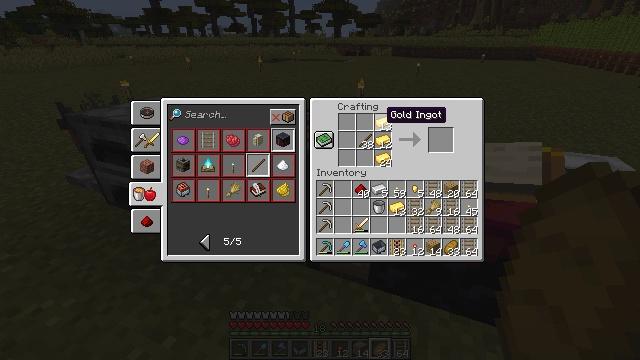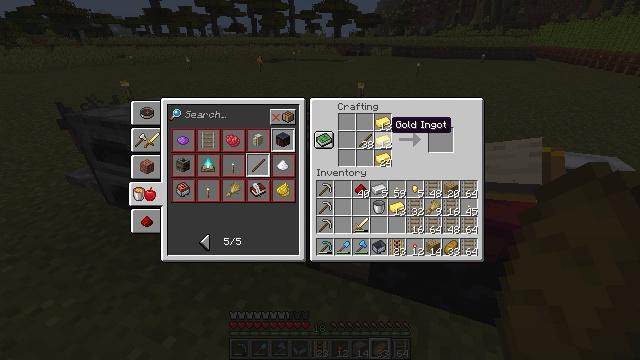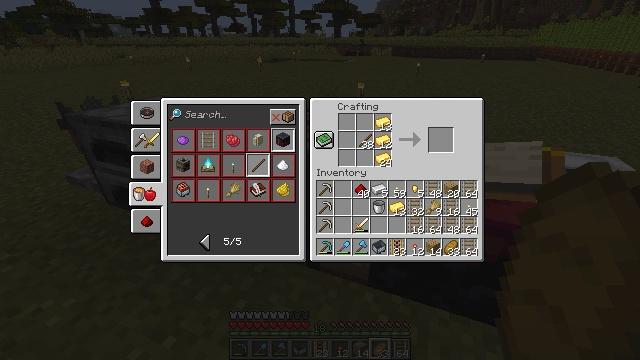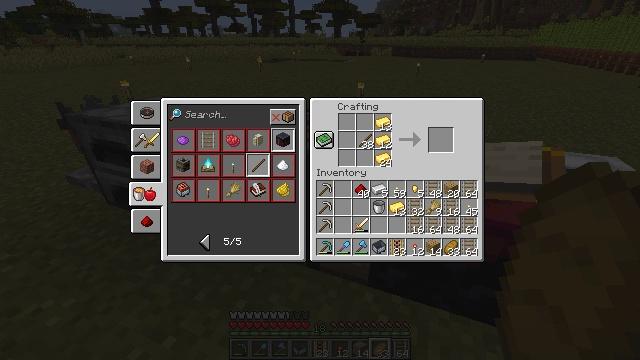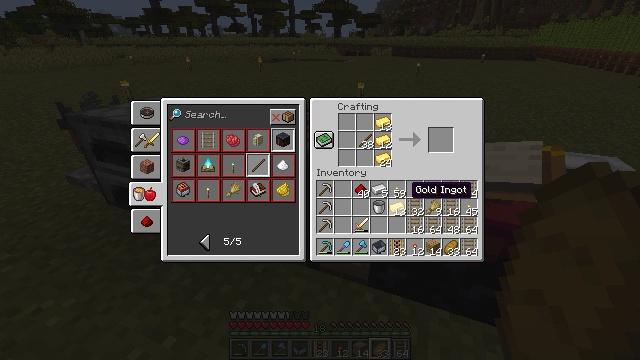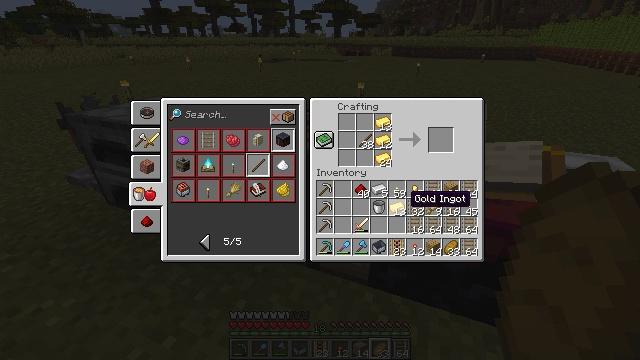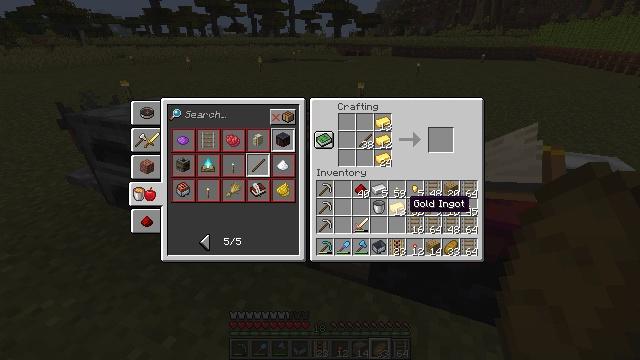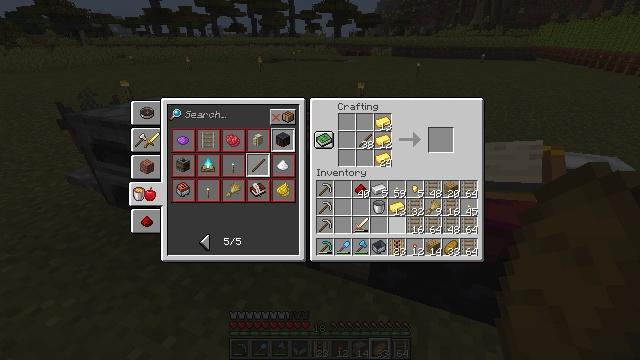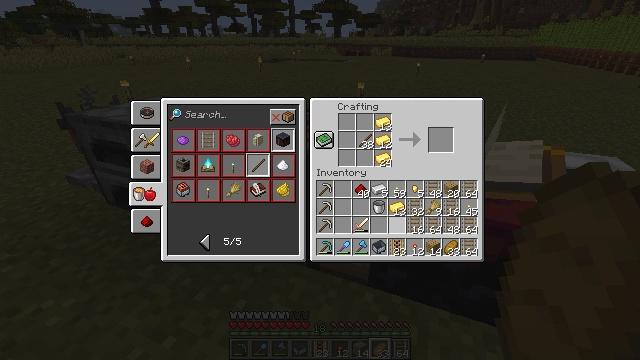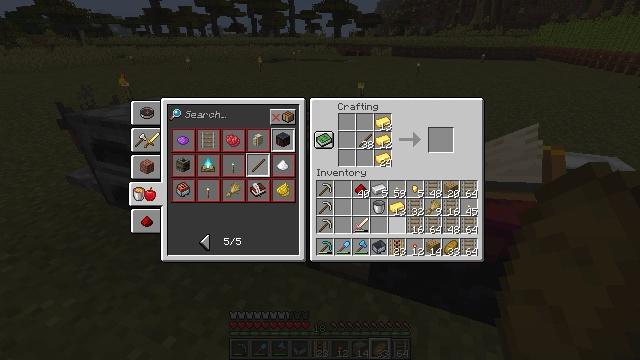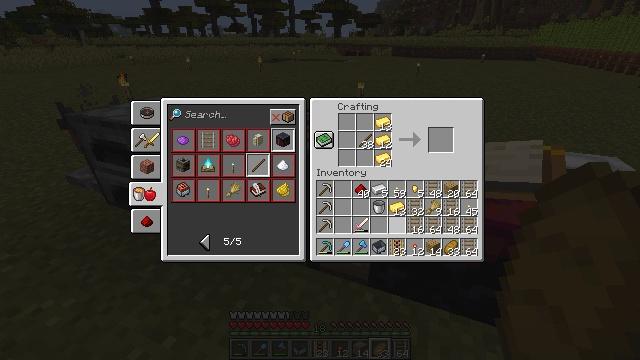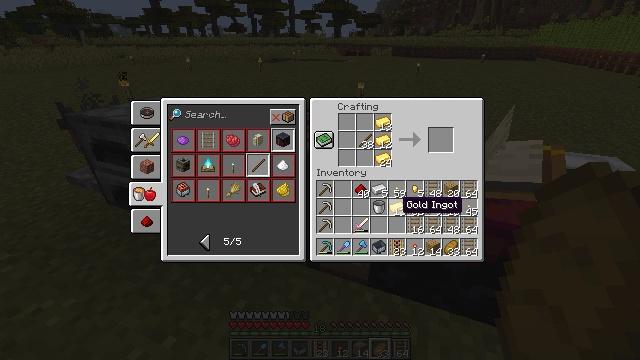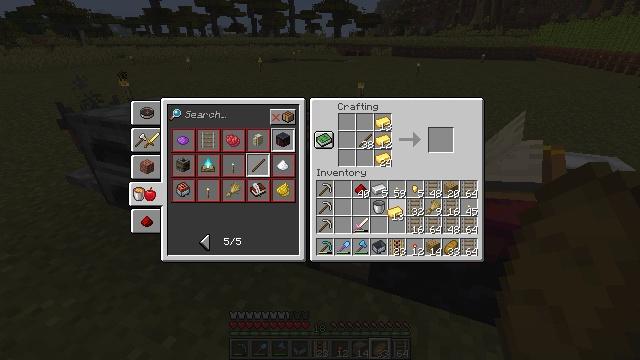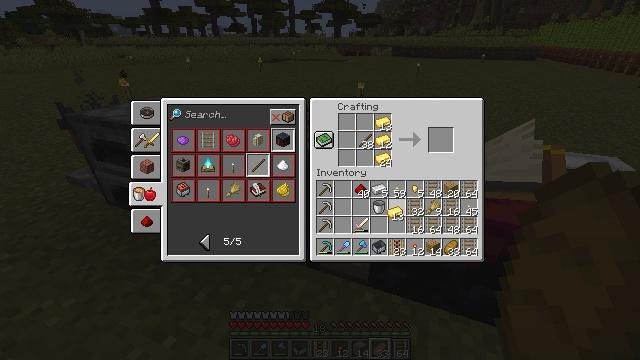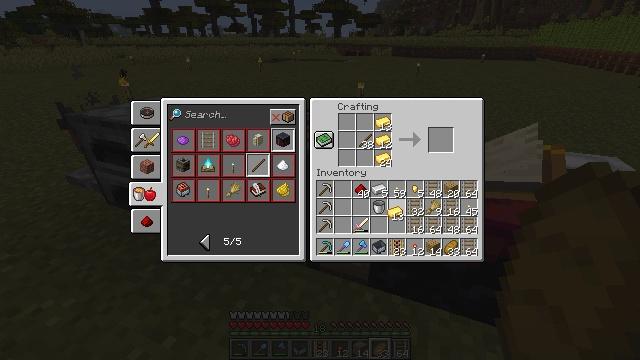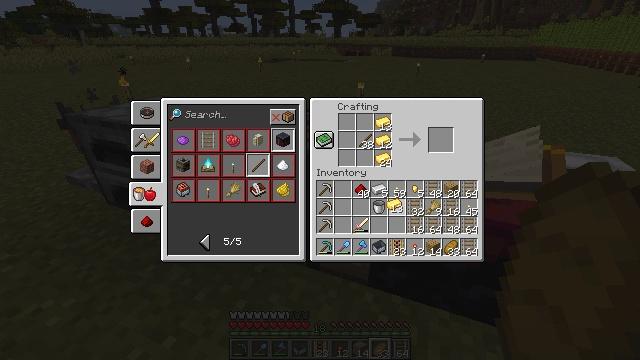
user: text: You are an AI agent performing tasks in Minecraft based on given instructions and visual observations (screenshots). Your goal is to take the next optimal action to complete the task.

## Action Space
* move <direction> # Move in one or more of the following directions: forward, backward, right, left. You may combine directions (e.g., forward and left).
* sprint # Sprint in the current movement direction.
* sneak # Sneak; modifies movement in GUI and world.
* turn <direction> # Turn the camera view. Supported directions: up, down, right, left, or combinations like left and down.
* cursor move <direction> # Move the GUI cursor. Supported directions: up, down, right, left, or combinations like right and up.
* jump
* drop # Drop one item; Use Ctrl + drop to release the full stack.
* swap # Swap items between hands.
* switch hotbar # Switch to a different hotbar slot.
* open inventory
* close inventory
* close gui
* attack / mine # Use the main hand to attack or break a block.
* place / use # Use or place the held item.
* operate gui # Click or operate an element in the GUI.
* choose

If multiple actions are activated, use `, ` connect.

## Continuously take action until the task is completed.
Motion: motion action
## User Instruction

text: Add redstone to gold and sticks to craft powered rail.
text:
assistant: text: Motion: cursor move down
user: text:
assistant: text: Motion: cursor move right and down
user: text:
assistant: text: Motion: cursor move right and down
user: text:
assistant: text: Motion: cursor move down
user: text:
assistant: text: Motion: cursor move down
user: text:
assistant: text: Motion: no_op
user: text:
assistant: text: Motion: no_op
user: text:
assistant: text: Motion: no_op
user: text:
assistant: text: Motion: no_op
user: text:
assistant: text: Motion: no_op
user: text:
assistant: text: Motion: no_op
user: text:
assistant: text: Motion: operate gui
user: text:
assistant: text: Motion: operate gui
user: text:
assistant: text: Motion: operate gui
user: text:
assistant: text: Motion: cursor move up, operate gui
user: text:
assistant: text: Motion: cursor move left and up
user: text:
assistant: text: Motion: cursor move left and up
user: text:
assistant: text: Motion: cursor move left and up
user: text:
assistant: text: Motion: no_op
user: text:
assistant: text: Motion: no_op
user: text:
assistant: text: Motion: no_op
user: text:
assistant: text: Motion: no_op
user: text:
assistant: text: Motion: no_op
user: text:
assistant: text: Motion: operate gui
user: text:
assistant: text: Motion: operate gui
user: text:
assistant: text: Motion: operate gui
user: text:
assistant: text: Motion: no_op
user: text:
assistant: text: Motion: choose
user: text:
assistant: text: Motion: choose
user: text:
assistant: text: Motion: choose